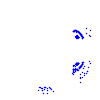
Particle: pion